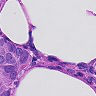
Metastatic tissue present: yes